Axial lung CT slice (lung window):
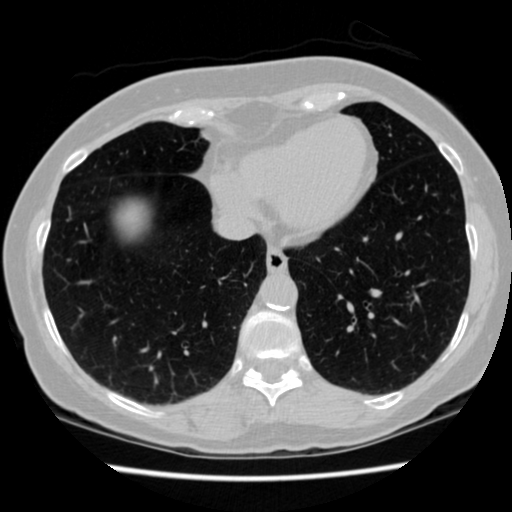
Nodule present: no